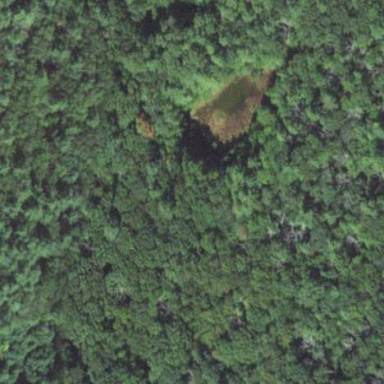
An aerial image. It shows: Marshy wetland area.